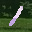
Label: 1